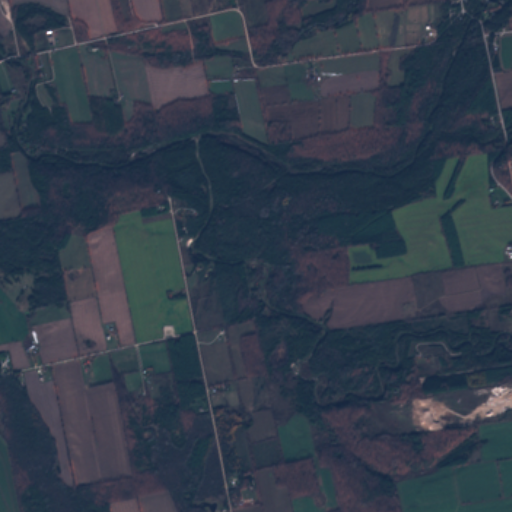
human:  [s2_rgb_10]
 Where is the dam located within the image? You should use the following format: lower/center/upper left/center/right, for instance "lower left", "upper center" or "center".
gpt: The dam is located in the upper right of the image.
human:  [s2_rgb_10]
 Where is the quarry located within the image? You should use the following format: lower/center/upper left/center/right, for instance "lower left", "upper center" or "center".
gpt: The quarry is located in the lower right of the image.
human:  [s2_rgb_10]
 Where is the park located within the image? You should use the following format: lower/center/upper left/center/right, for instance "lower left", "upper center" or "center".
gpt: There is no park in the image.